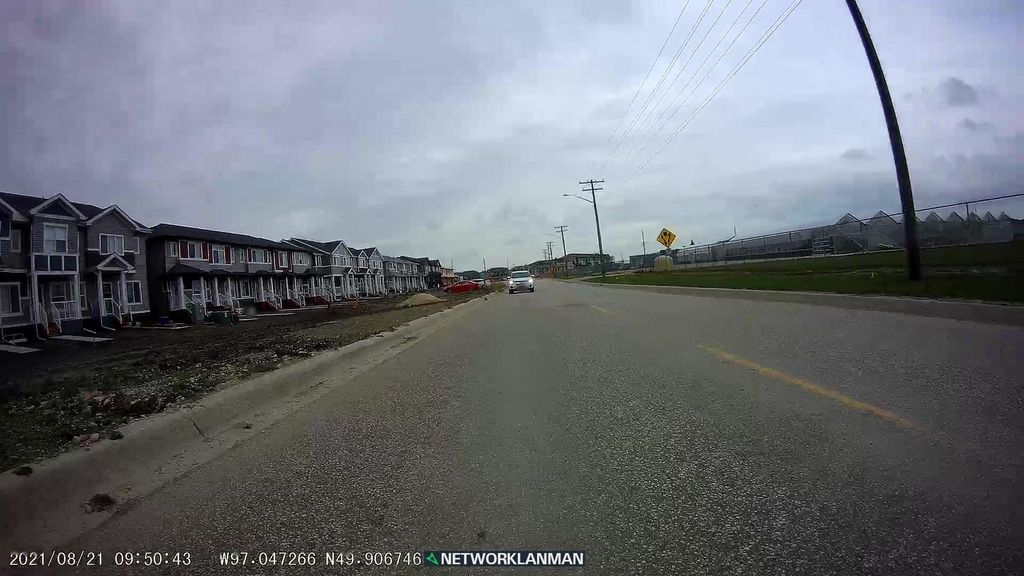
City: winnipeg